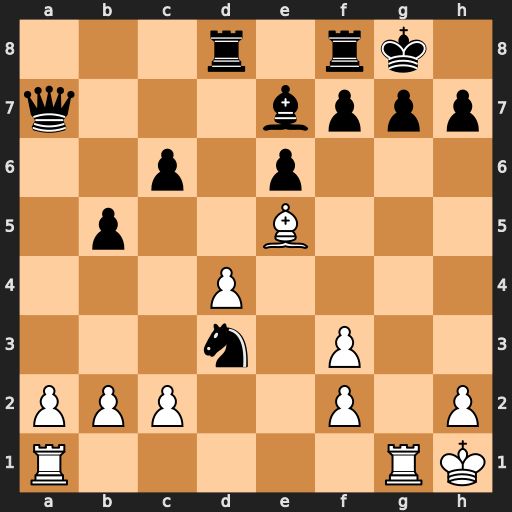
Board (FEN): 3r1rk1/q3bppp/2p1p3/1p2B3/3P4/3n1P2/PPP2P1P/R5RK
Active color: w
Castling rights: -
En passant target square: -
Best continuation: Rxg7+ Kh8 Rg8+ Kxg8 Rg1+ Bg5 Rxg5#